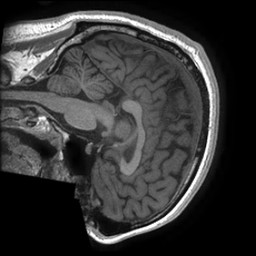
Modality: T1w
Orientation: sagittal